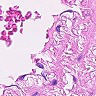
Metastatic tissue present: no